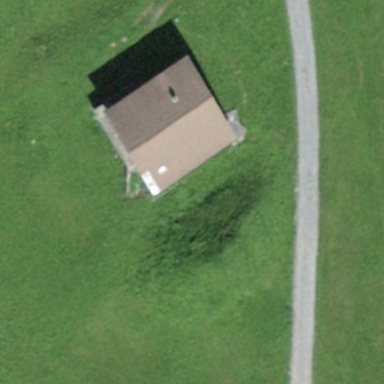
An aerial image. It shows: Detached building.